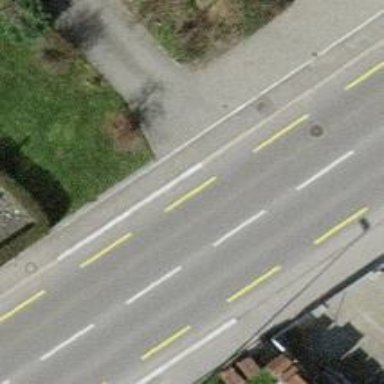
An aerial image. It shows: Primary highway with both sidewalk and cycle lane. Both sidewalk and cycle lane have asphalt surface.